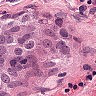
Metastatic tissue present: yes